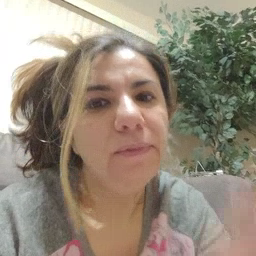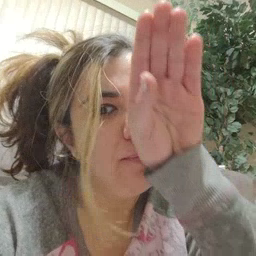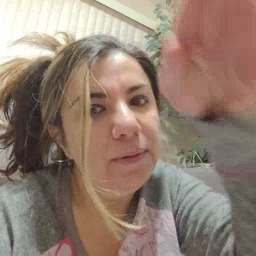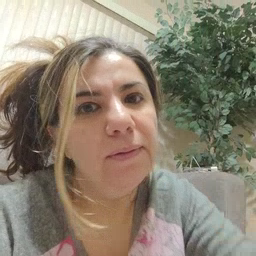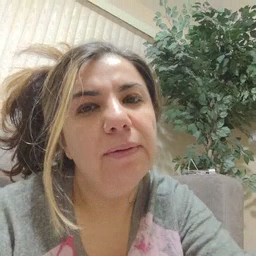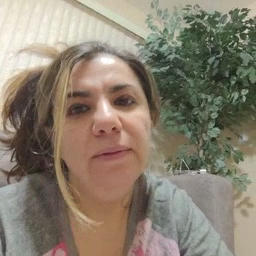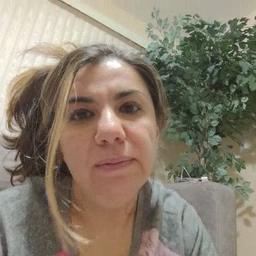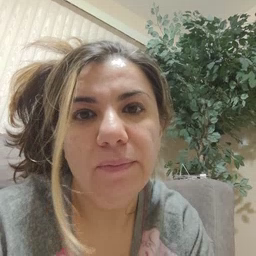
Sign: elephant